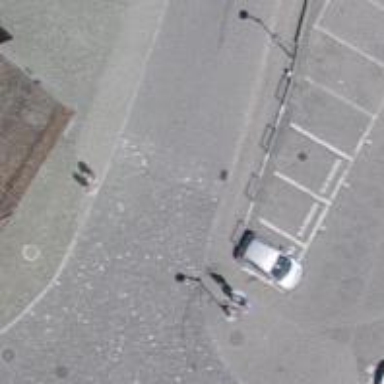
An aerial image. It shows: Kerb serving as barrier.